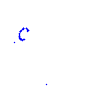
Particle: proton